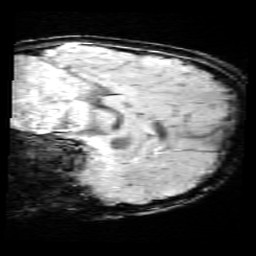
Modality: SWI
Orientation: sagittal
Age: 11
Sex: male
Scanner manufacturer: siemens
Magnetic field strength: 3 T
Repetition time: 0.027 s
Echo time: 0.02 s